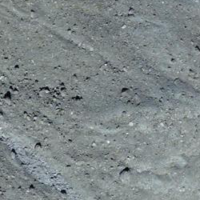
EUNIS habitat code: 48
Species observed at this site:
Dryas octopetala